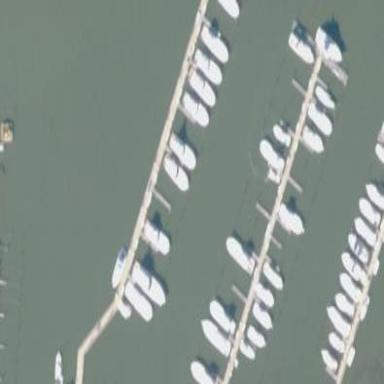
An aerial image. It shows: Marina on leisure land.